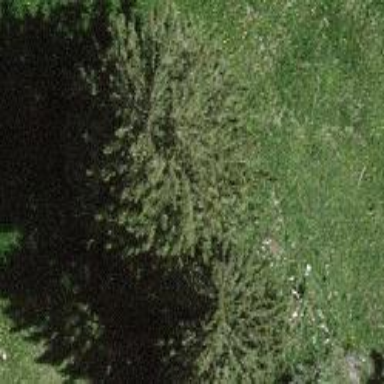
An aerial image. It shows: Beautiful tree in nature.